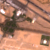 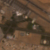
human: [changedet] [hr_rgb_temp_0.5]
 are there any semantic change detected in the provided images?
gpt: Nothing has changed.